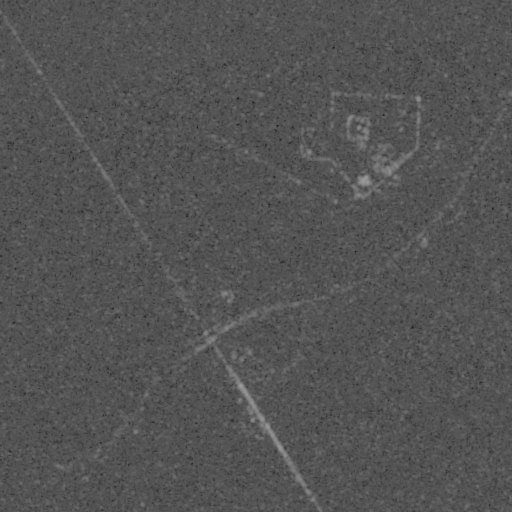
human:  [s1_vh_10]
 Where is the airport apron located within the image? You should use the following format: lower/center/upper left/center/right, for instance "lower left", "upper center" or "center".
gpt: The airport apron is located in the center right of the image.
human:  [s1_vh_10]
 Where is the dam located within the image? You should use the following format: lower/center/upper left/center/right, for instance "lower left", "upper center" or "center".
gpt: The dam is located in the upper left of the image.
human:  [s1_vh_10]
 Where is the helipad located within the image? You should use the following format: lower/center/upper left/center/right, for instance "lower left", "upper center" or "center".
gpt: The helipad is located in the center right of the image.
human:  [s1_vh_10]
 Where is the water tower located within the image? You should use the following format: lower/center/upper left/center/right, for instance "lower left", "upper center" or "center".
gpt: The water tower is located in the lower center of the image.
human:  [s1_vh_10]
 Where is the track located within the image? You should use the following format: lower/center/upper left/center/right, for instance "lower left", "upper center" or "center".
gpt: There is no track in the image.

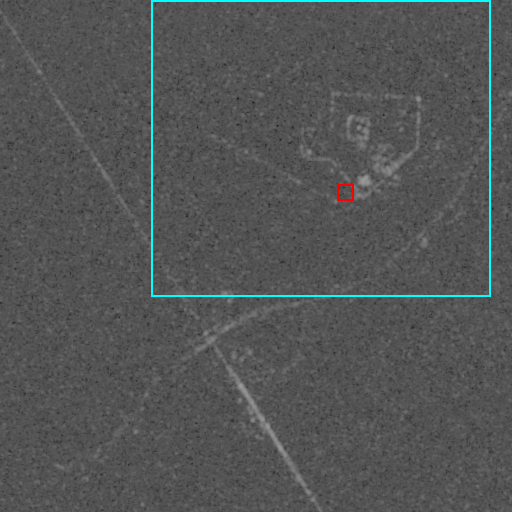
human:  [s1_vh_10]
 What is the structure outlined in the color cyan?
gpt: The structure outlined in cyan is an airport.
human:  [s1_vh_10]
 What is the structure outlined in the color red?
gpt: The structure outlined in red is an airport apron.
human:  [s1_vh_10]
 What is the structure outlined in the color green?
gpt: There is no green outline.